【题型】填空题　【知识点】平面几何　【难度】hard
如图，在等腰直角三角形\(ABC\)中，\(AC = BC = 1\)，点\(P\)在以斜边\(AB\)为直径的半圆上，\(M\)为\(PC\)的中点，当点\(P\)沿半圆从点\(A\)运动至点\(B\)时，点\(M\)运动的路径长是\(\underline{\quad\quad}\)．

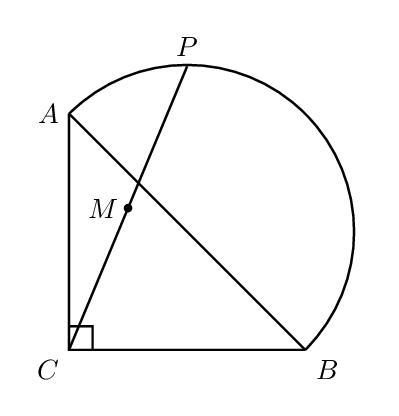
【解答】
\noindent
【答案】\(\dfrac{\sqrt{2}}{4}\pi\)

\vspace{0.5em}
\noindent
【分析】取\(AB\)的中点\(O\)、\(AC\)的中点\(E\)、\(BC\)的中点\(F\)，连接\(OC\)、\(OP\)、\(OM\)、\(OE\)、\(OF\)、\(EF\)，可得四边形\(CEOF\)是正方形，由\(OP=OC\)得\(OM\perp PC\)，则可得点\(M\)的运动路径，从而求得路径的长．

\vspace{0.5em}
\noindent
【详解】取\(AB\)的中点\(O\)、\(AC\)的中点\(E\)、\(BC\)的中点\(F\)，连接\(OC\)、\(OP\)、\(OM\)、\(OE\)、\(OF\)、\(EF\)，如图，

\noindent
则\(OE \parallel BC\)，且\(OE = \dfrac{1}{2}BC = \dfrac{1}{2}\)，\(OF \parallel AC\)，\(OF = \dfrac{1}{2}AC = \dfrac{1}{2}\)，

\vspace{0.3em}
\noindent
\(\therefore\)四边形\(CEOF\)为平行四边形，

\vspace{0.3em}
\noindent
\(\because AC=BC\)，\(\angle ACB=90^\circ\)，

\vspace{0.3em}
\noindent
\(\therefore\)四边形\(CEOF\)为正方形，

\vspace{0.3em}
\noindent
\(\therefore CE=CF=\dfrac{1}{2}\)，\(EF=OC\)，

\vspace{0.3em}
\noindent
由勾股定理得：\(EF = OC = \dfrac{\sqrt{2}}{2}\)，

\vspace{0.3em}
\noindent
\(\because\)在等腰\(\text{Rt}\triangle ABC\)中，\(AC = BC = 1\)，

\vspace{0.3em}
\noindent
\(\therefore AB = \sqrt{2}BC = \sqrt{2}\)，

\vspace{0.3em}
\noindent
\(\therefore OC = \dfrac{1}{2}AB = \dfrac{\sqrt{2}}{2}\)，\(OP = \dfrac{1}{2}AB = \dfrac{\sqrt{2}}{2}\)，

\vspace{0.3em}
\noindent
\(\because M\)为\(PC\)的中点，

\vspace{0.3em}
\noindent
\(\therefore OM \perp PC\)，

\vspace{0.3em}
\noindent
\(\therefore \angle CMO = 90^\circ\)，

\vspace{0.3em}
\noindent
\(\therefore\)点\(M\)在以\(OC\)为直径的圆上，

\vspace{0.3em}
\noindent
当点\(P\)在点\(A\)时，\(M\)点在\(E\)点；点\(P\)在点\(B\)时，\(M\)点在\(F\)点，

\vspace{0.3em}
\noindent
\(\therefore M\)点的路径为以\(EF\)为直径的半圆，

\vspace{0.3em}
\noindent
\(\therefore\)点\(M\)运动的路径长\(= \dfrac{1}{2} \cdot \pi \cdot \dfrac{\sqrt{2}}{2} = \dfrac{\sqrt{2}}{4}\pi\)．

\vspace{0.3em}
\noindent
故答案是：\(\dfrac{\sqrt{2}}{4}\pi\)．

\vspace{0.5em}
\noindent
【点睛】本题考查了勾股定理、直角三角形斜边上中线的性质、三角形中位线定理、等腰三角形的性质及正方形的判定，确定点\(M\)的运动路径是关键与难点．
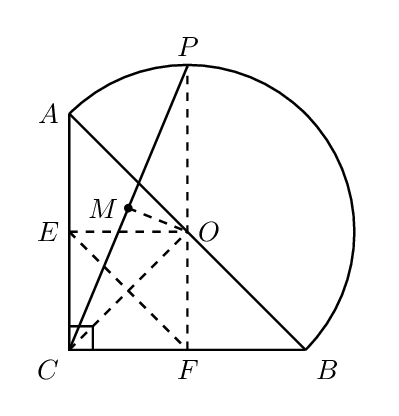